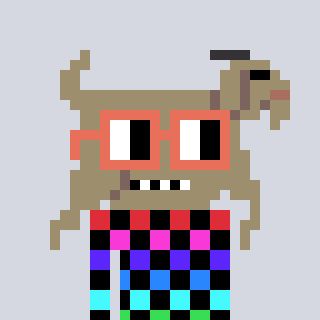
a pixel art character with square orange glasses, a goat-shaped head and a bege-colored body on a cool background